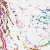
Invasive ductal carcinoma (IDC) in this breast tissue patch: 0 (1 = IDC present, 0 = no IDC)